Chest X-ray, PA view. Patient: 53 years old, sex M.
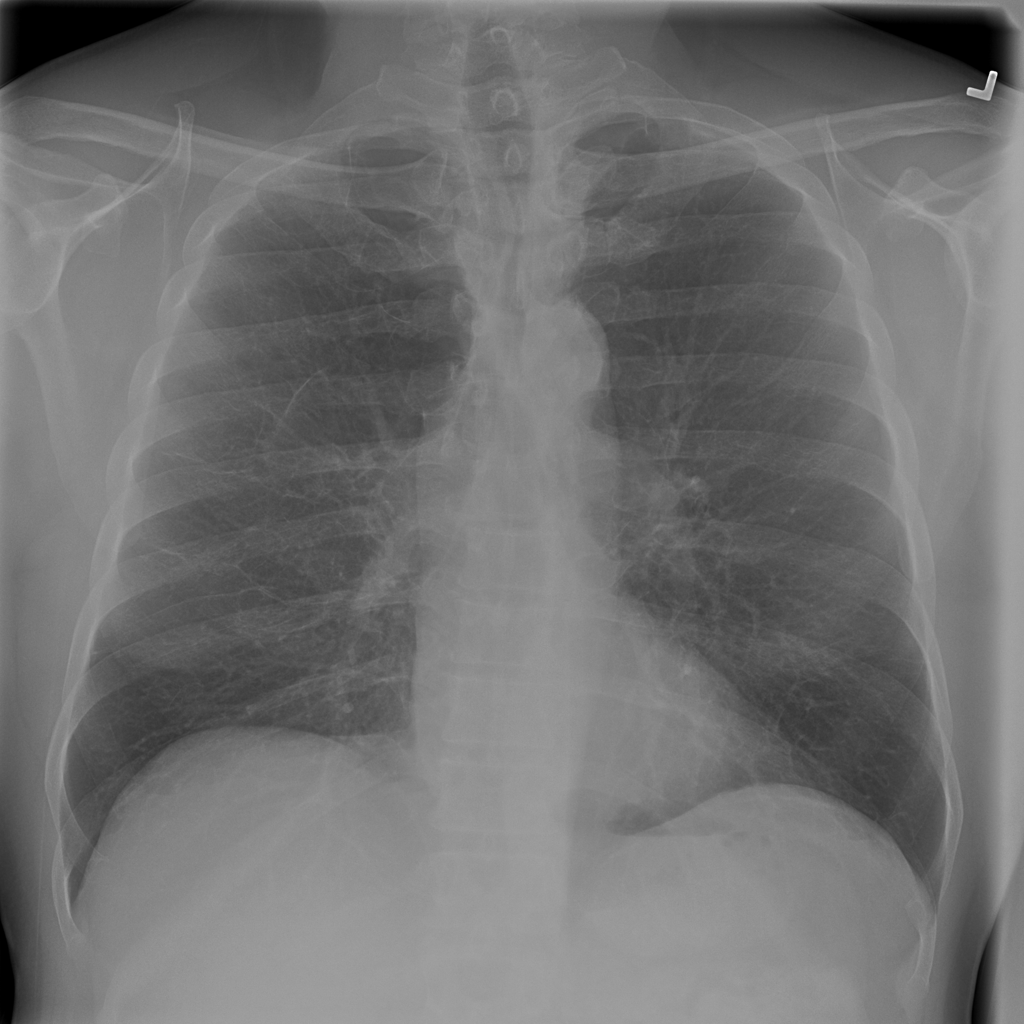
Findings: No Finding